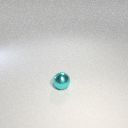
small cyan metal sphere